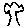
Label: tree